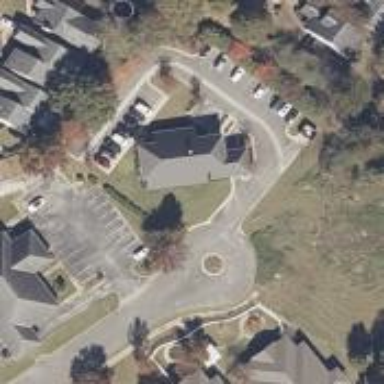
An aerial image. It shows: Healthcare clinic.